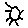
Label: sun